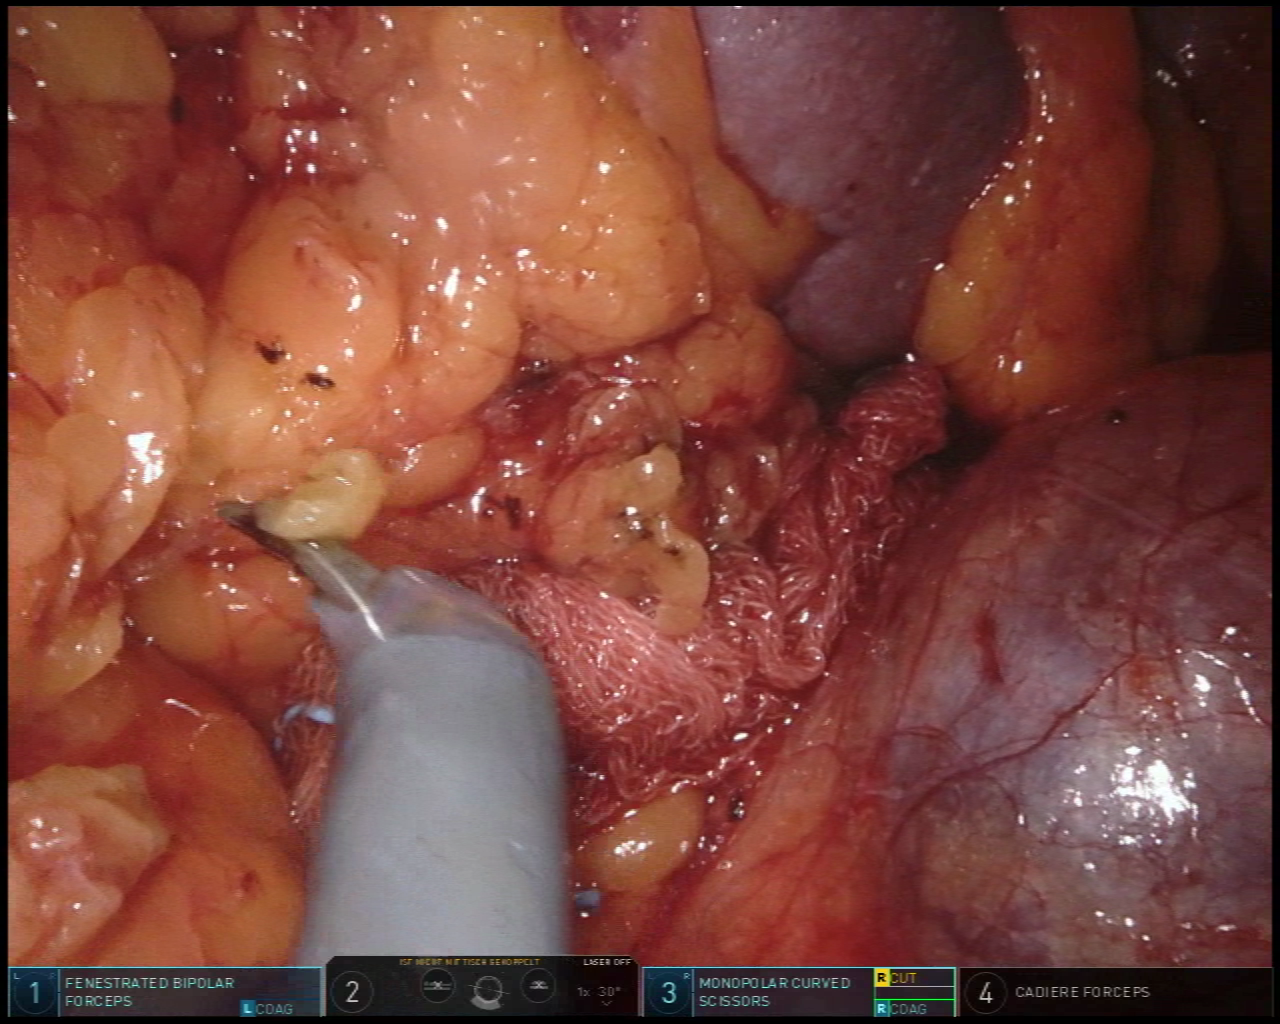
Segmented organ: spleen
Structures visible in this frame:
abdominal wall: no
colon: no
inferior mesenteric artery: no
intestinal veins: no
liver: no
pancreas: no
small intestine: no
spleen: yes
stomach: no
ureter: no
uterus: no
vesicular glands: no